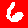
Digit: 6